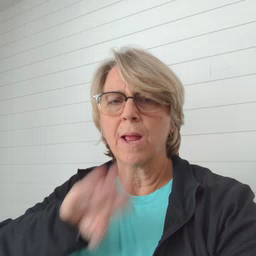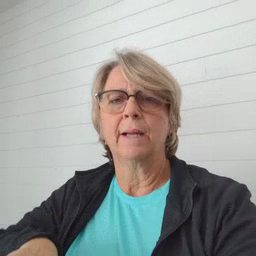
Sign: quiet